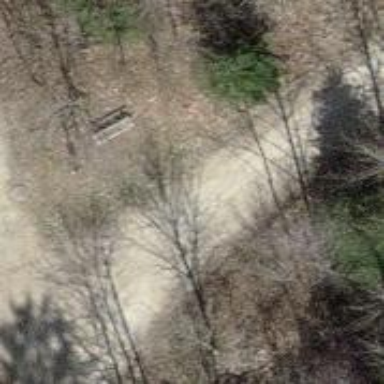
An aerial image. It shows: Bench for seating.